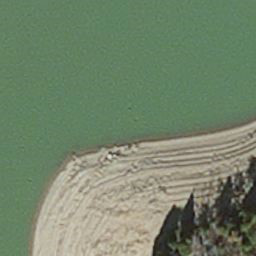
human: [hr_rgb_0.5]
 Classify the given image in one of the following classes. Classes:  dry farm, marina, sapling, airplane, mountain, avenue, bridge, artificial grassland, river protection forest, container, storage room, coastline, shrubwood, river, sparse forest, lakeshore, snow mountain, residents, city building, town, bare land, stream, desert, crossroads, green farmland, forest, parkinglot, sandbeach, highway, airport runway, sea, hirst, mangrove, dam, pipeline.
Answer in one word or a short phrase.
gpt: hirst